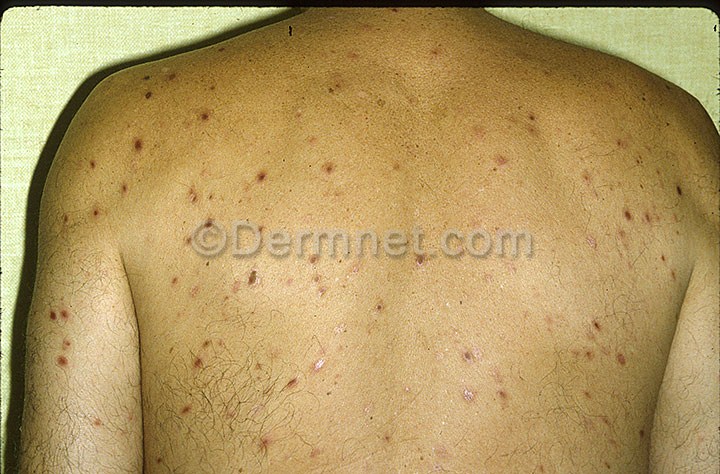
Disease: Psoriasis pictures Lichen Planus and related diseases